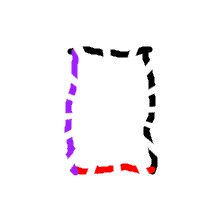
Shape: rectangle